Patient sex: F
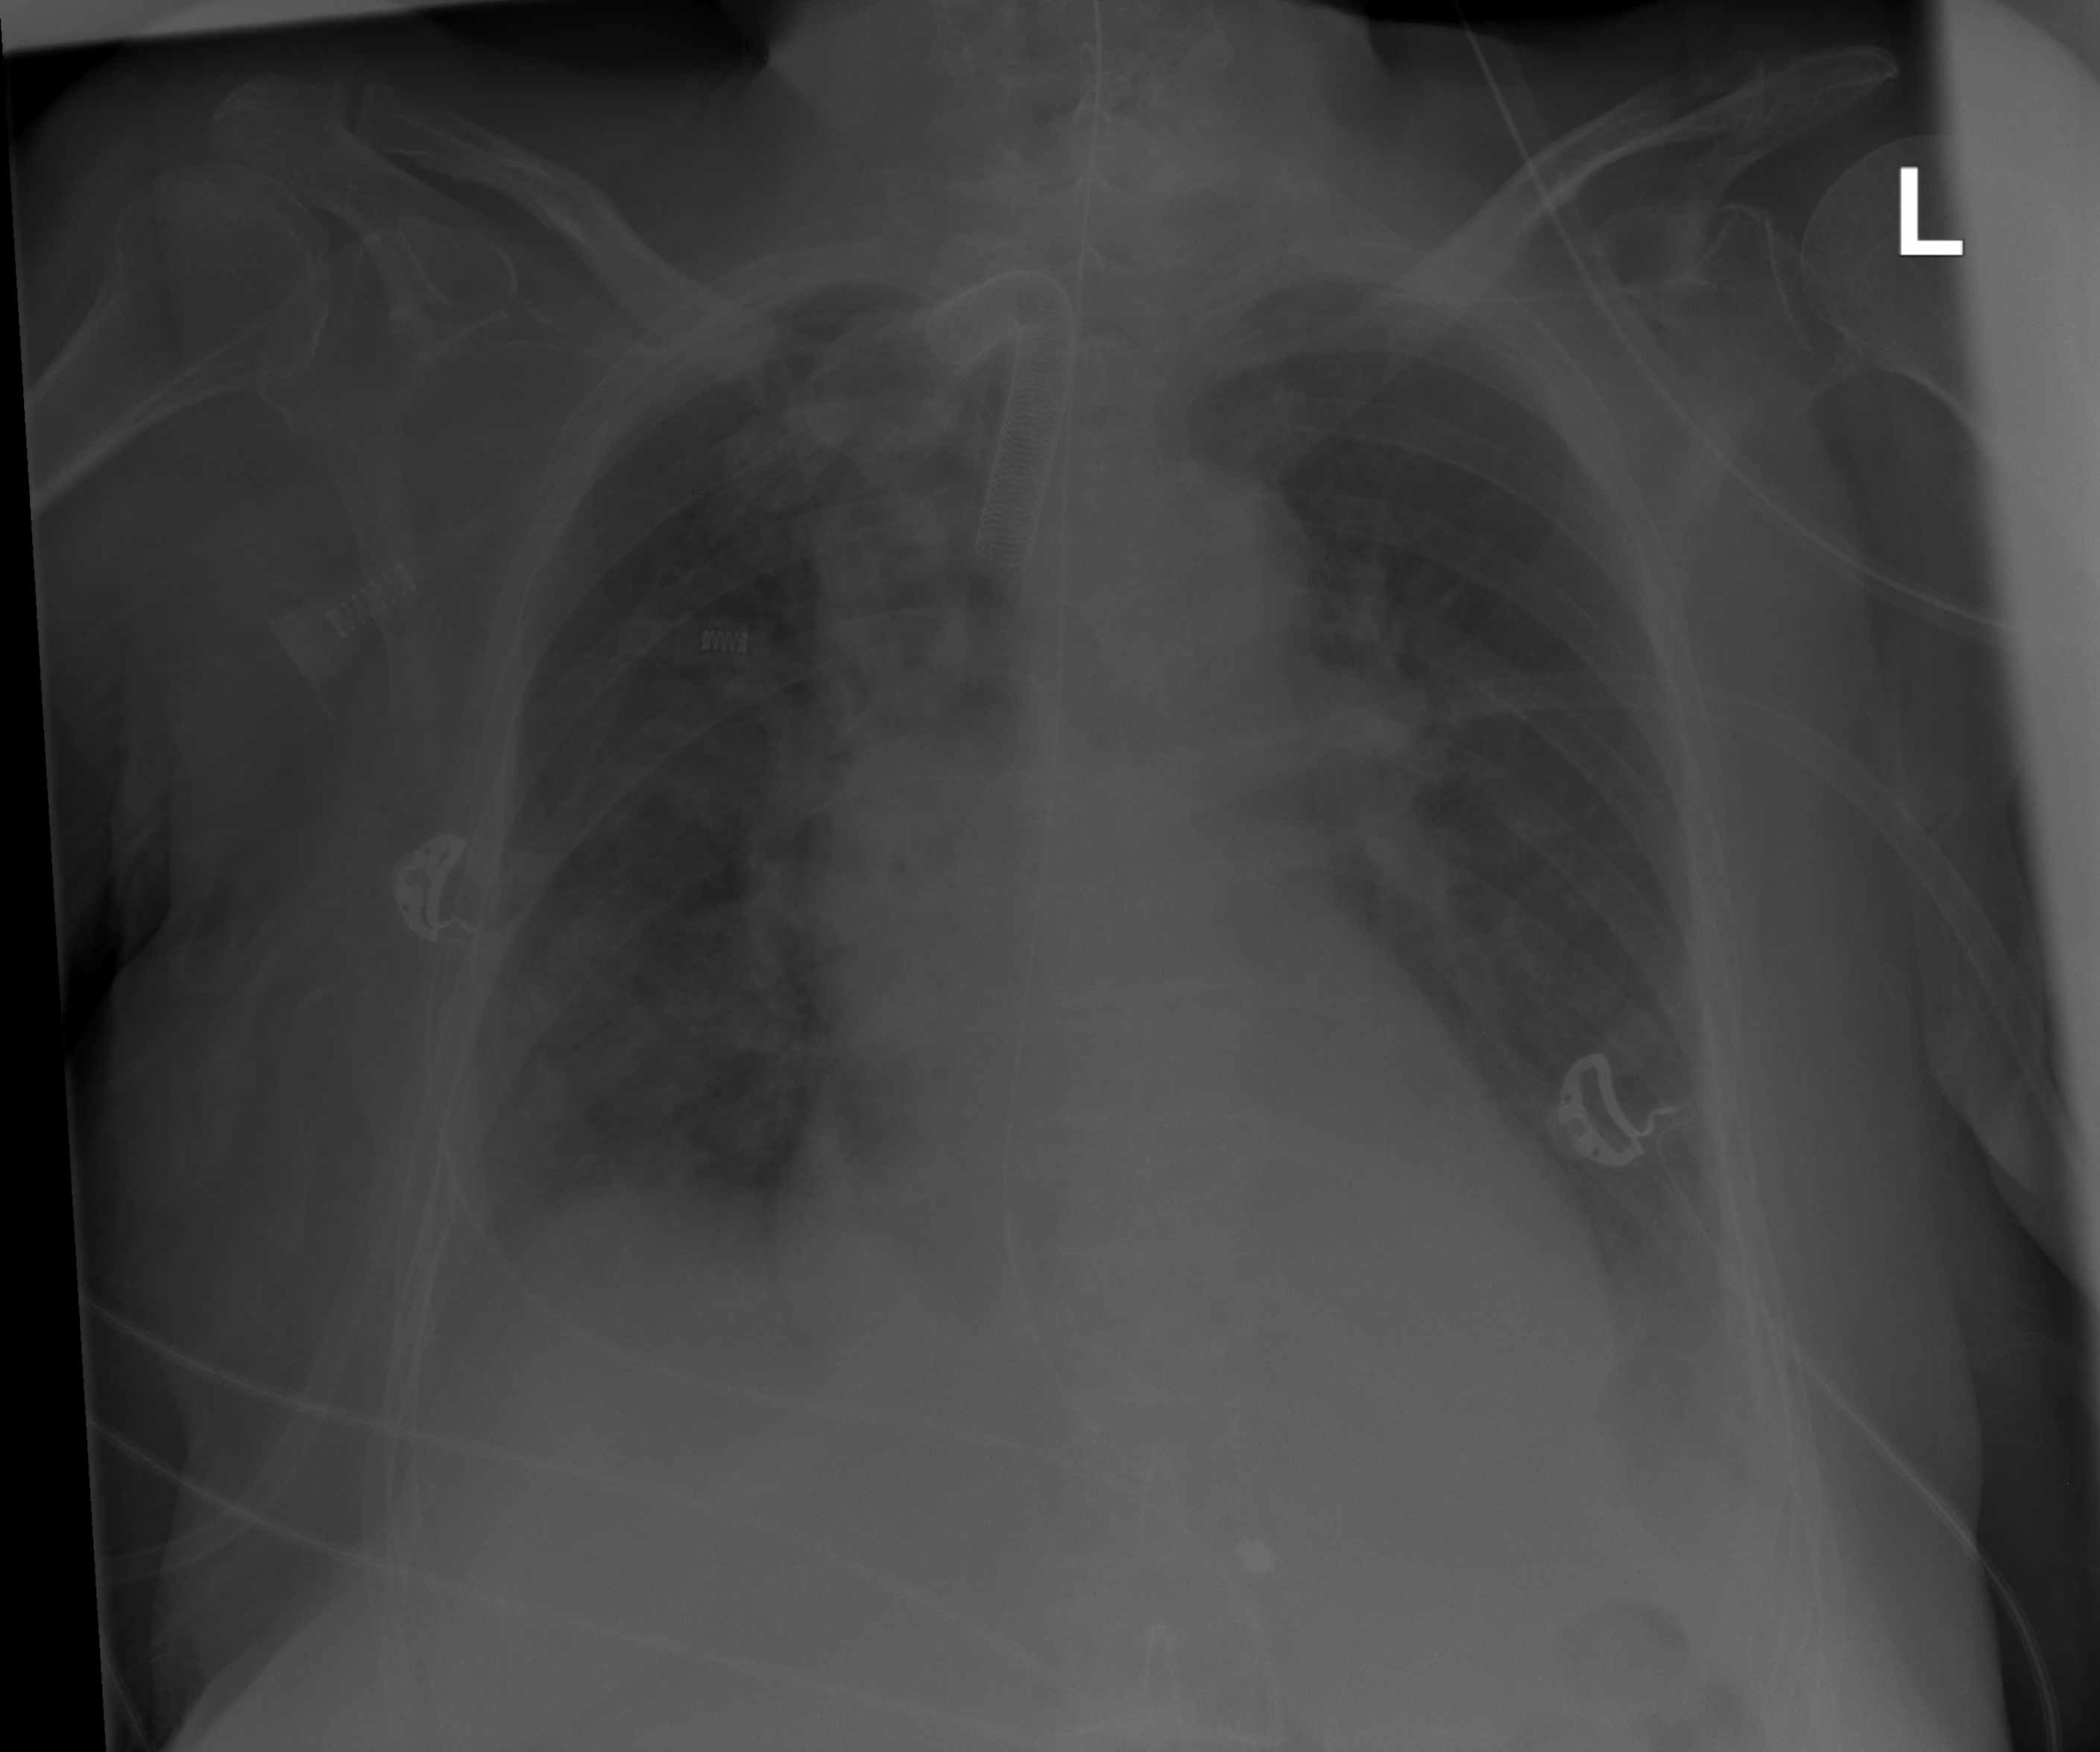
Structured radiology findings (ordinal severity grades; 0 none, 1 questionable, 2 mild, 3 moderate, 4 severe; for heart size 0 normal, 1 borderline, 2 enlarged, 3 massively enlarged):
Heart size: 1
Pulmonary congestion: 2
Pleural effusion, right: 1
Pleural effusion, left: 2
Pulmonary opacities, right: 2
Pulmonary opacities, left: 0
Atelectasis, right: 2
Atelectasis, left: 2